Interaction volume radius: 10 \u00c5
Interaction volume height: 15 \u00c5
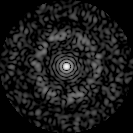
Disorder parameter: 0.8357